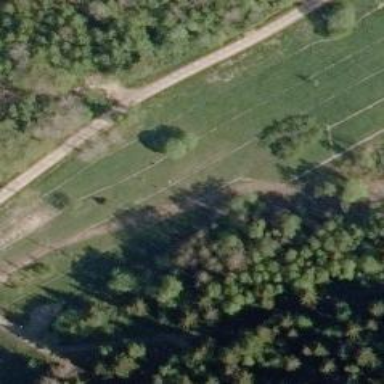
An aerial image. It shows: Path leading to disc golf hole.